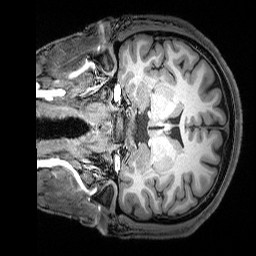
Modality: T1w
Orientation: coronal
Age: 23
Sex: male
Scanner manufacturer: siemens
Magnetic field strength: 3 T
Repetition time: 2.53 s
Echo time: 0.00388 s